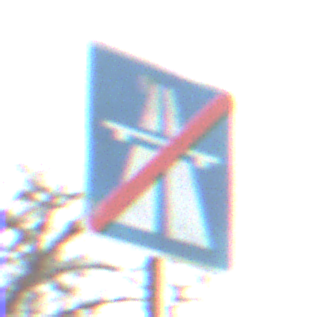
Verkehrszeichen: EndeAutbahn
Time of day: SunriseSunset
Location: Outdoor (Nature)
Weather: PartlyCloudy
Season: NotSpecified
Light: Natural